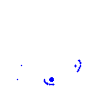
Particle: kaon